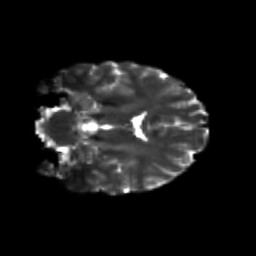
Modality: T2w
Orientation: coronal
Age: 23
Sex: male
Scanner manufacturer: siemens
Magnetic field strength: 3 T
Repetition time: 3.5 s
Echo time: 0.125 s